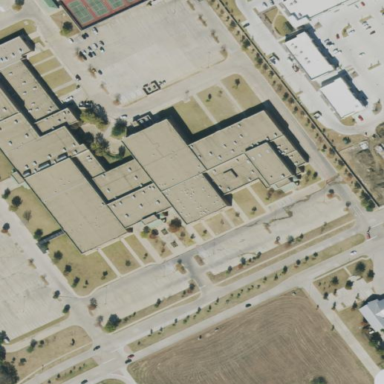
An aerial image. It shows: School building.